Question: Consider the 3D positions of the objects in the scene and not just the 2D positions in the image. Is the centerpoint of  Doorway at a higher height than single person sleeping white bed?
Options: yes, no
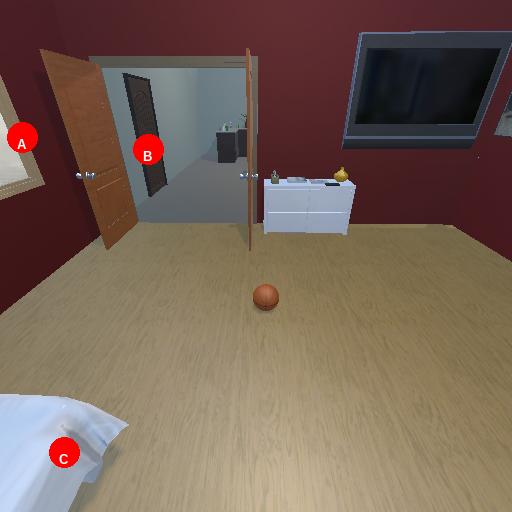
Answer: yes